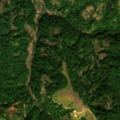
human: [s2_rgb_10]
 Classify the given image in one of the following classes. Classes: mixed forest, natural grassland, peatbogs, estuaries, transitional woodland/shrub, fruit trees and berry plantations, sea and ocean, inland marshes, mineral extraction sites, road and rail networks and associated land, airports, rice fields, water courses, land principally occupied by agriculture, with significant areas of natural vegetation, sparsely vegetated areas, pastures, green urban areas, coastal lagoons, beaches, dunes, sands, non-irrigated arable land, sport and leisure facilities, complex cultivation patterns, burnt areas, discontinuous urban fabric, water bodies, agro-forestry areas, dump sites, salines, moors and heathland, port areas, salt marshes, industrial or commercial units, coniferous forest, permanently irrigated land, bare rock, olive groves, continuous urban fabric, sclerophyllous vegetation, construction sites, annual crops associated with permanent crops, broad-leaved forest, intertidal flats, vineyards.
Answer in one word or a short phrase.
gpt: broad-leaved forest, transitional woodland/shrub